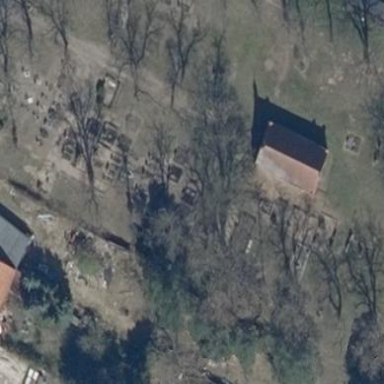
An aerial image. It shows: Cemetery.